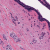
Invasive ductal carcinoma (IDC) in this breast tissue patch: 0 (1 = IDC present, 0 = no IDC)